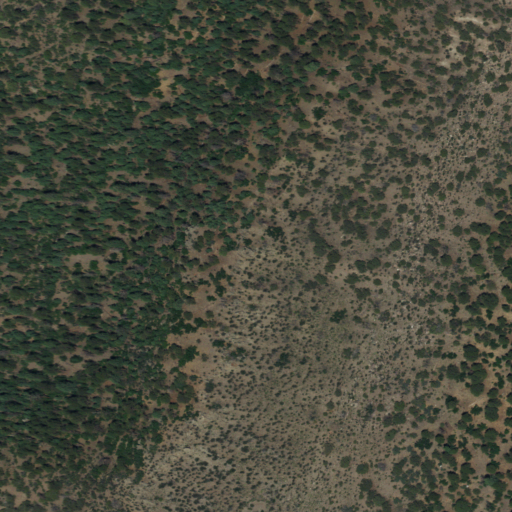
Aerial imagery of mountain in New Mexico named Bishop Peak containing evergreen forest and grassland